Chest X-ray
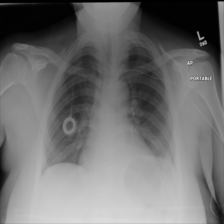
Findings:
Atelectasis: negative
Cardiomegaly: negative
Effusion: negative
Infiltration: negative
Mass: negative
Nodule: negative
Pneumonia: negative
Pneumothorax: negative
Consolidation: negative
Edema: negative
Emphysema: negative
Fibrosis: negative
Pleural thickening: negative
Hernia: negative